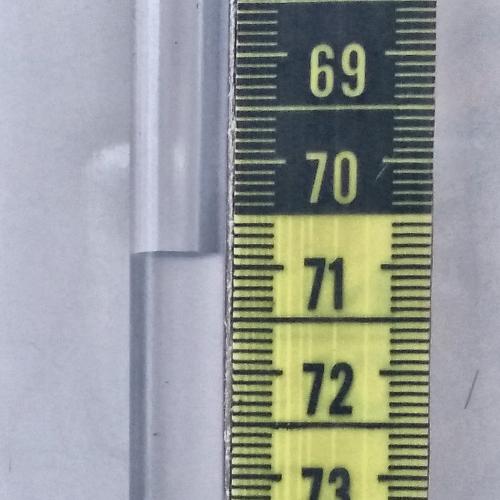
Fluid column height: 70.9 cm